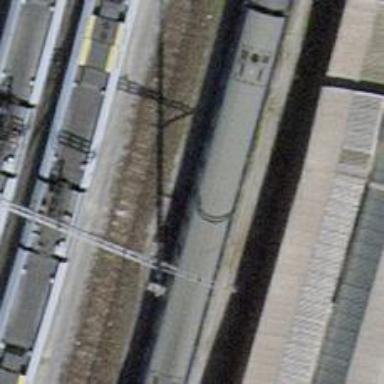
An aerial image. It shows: Railway yard with electrified tracks and single track.